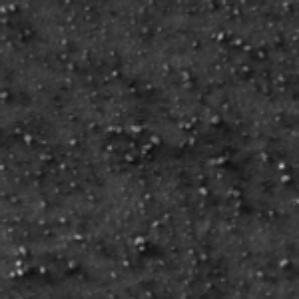
Label: frost